高一 · 算术
分别用直到型循环结构和当型循环结构设计求 $\frac{1}{2+\frac{1}{2+\frac{1}{2+\frac{1}{2+\frac{1}{2}}}}}$ 的值的程序框图.
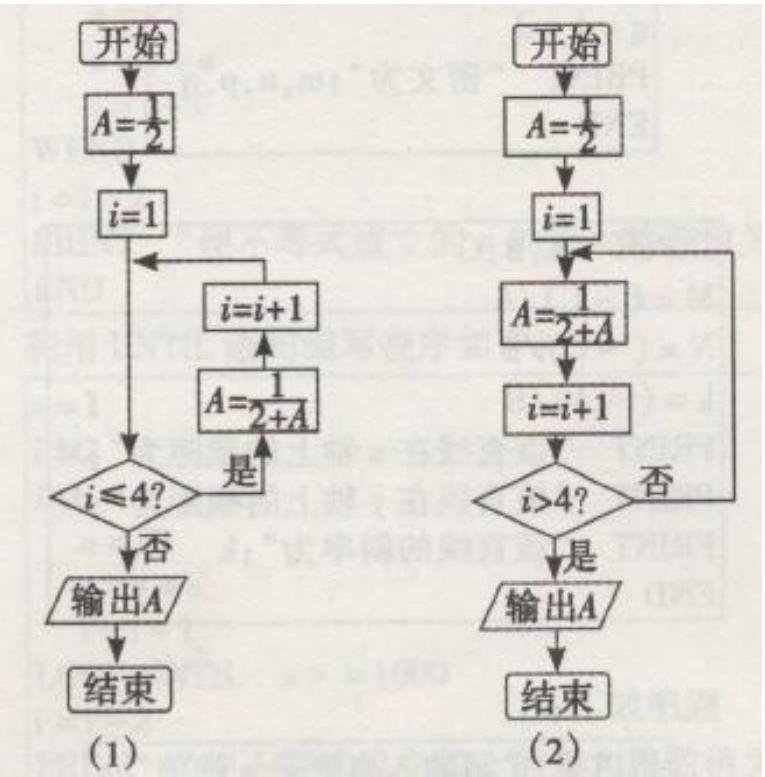
答案: 一当型循环结构的程序框图如图（1）所示.方法二直到型循环结构的程序框图如图 (2) 所示。